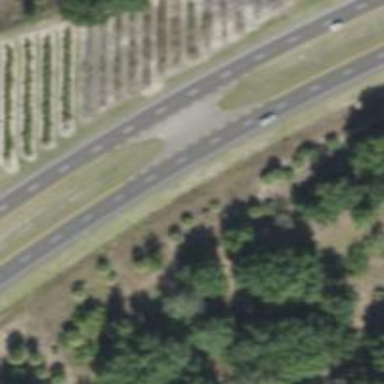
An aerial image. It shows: Asphalt road classified as trunk highway.